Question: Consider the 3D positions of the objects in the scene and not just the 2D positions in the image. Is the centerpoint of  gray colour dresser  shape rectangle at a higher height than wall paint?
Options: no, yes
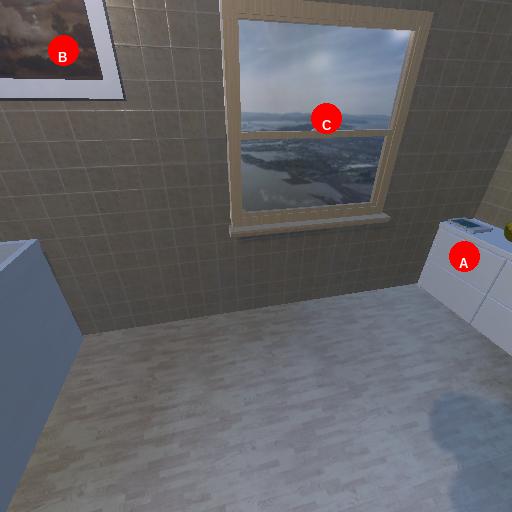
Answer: no